Field crop: tomato
Growth stage: 1
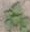
Species: solanum